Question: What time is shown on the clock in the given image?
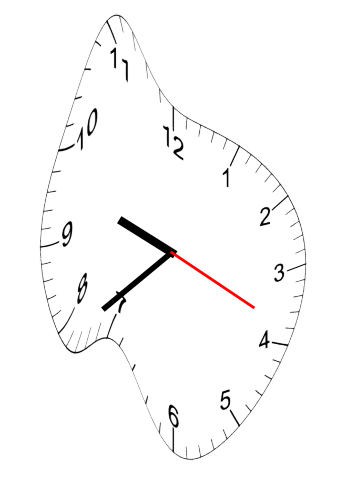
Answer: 09:38:19